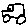
Label: car